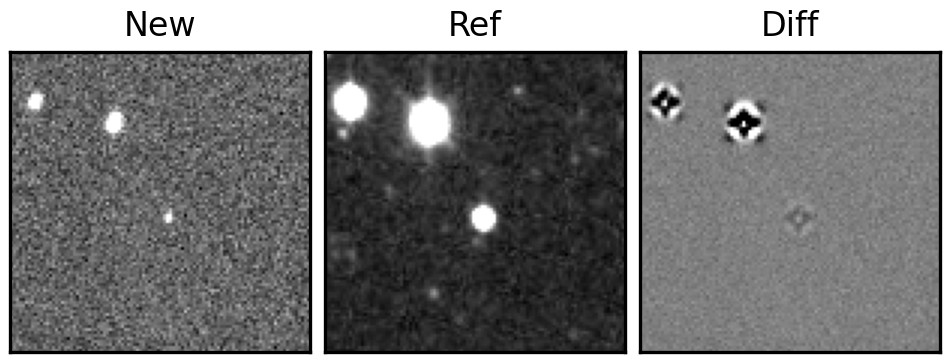
Label: bogus